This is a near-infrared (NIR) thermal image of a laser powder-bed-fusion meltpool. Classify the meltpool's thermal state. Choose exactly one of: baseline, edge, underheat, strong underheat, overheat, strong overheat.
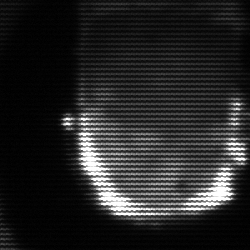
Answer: baseline